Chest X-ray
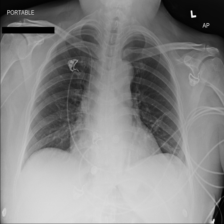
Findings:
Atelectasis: positive
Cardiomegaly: negative
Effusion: negative
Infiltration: negative
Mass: negative
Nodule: negative
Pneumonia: negative
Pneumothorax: negative
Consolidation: negative
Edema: negative
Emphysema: negative
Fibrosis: negative
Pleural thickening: negative
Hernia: negative